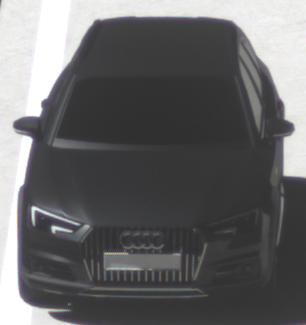
Make: Audi
Model: A4 Allroad 45 TFSI
Detailed model: A4 (B9) allroad
Model produced from: 2019/02
Model produced until: 2019/05
Doors: 5
Color: black
Road condition: dry road
Daytime: midday
Contrast: high contrast